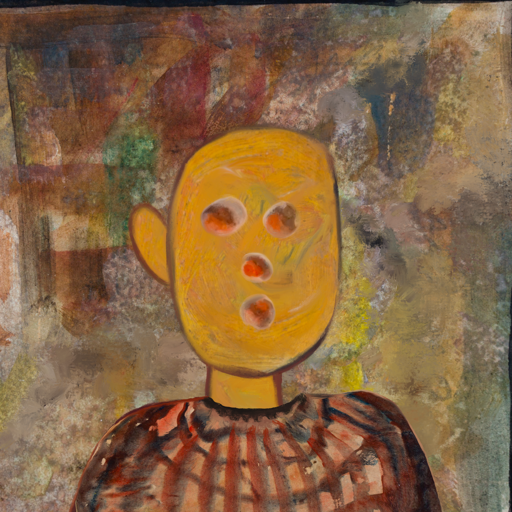
Background: Mosgoul, Head And Neck Front: After_Raid, Face Front: Rupkatha, Bust: Orphan, Hair Front: Blank, Head Accessory: Blank, Second Necklace: Blank, Necklace: Blank, Baby: Blank